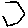
Label: hexagon